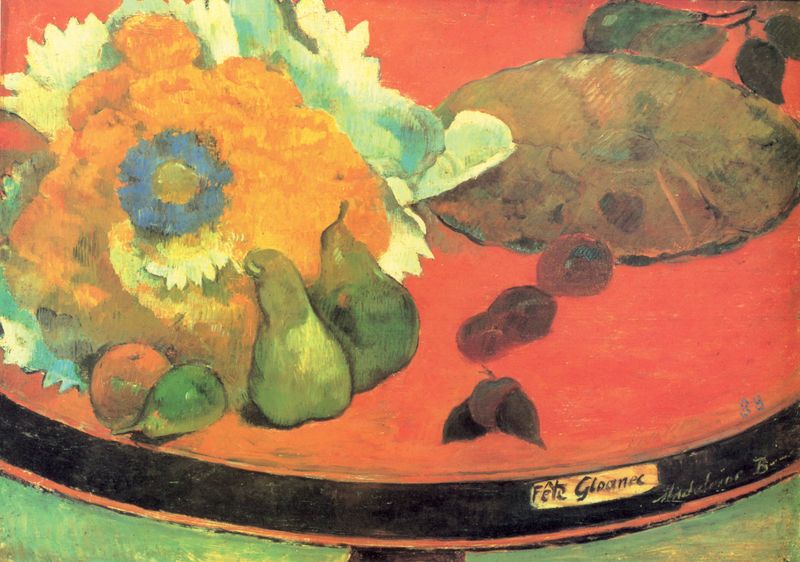
Titel: Stilleben "à la fête Gloanec"
Künstler: Paul Gauguin
Standort: Orléans
Institution: Musée des Beaux-Arts
Schlagwörter: blau, blätter, dunkel, gemälde, schatten, weiß, cezanne, gelb, grün, impressionismus, ocker, ausschnitt, blume, blumen, braun, bunt, frankreich, hell, licht, orange, schwarz, tisch, türkis, vordergrund, ölbild, blüte, blüten, obst, rot, expressionismus, fest, flächig, masse, schale, schüssel, teller, signatur, tischbein, blatt, gotik, kontrast, rund, blumenkohl, feigen, frucht, früchte, gemüse, kohl, stilleben, stillleben, trauben, apfel, orangen, äpfel, schrift, papier, komplementär, bogen, farben, hellgrün, naiv, rand, bretagne, tafel, detail, maler, brot, strauss, platte, ölfarbe, blumenstrauss, gauguin, birne, kante, name, tischkante, kirschen, birnen, zettel, paul, hinten, brett, stengel, kuchen, text, beschriftung, künstlerin, tischplatte, plateau, pflaume, stumpf, bau, feige, pflaumen, erntedank, sonnenblume, vorne, paul gauguin, farbenfroh, grüm, fete, expressionismuss, madeleine, braung, elb, brei, birnenblatt, blätterpapier, dtilleben, gloanel, impressionismud, oöfarbe, äpfek, slüten, bäüte, hkb, bl¨tter, brüchte, fte gloanec, sonenblume, gloanec, roter teller